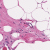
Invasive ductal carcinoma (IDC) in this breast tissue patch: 0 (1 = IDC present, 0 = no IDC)